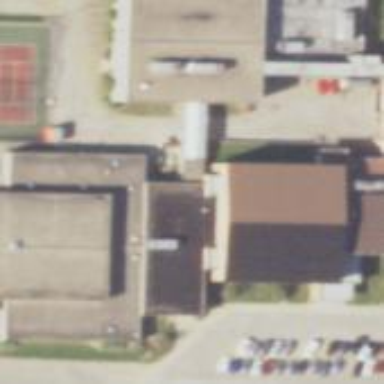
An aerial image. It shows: School building.